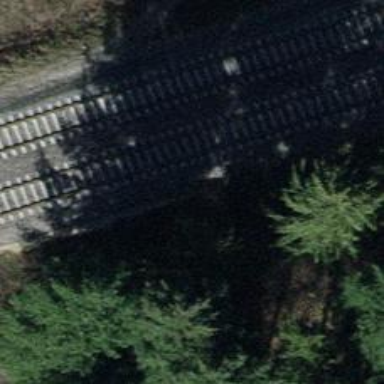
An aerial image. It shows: Milestone along the railway track with catenary mast.